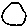
Label: circle